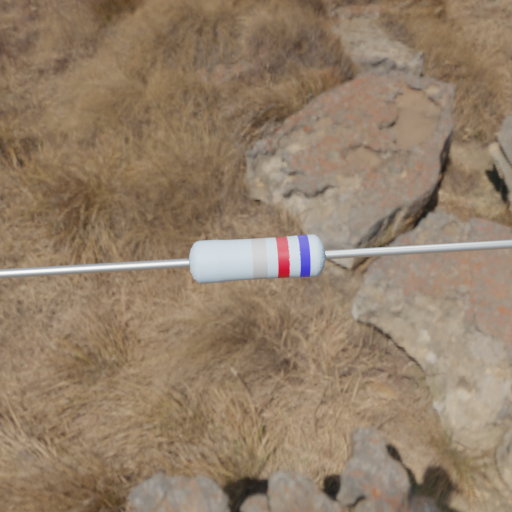
Resistor colour bands (in order): silver, red, blue